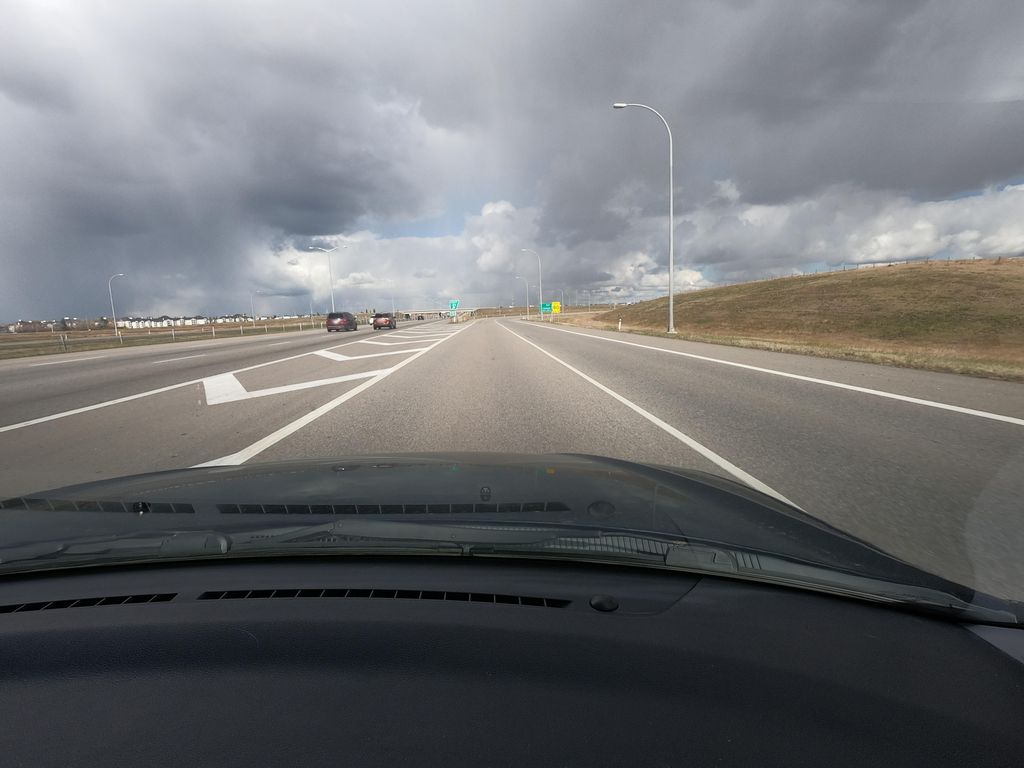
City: calgary